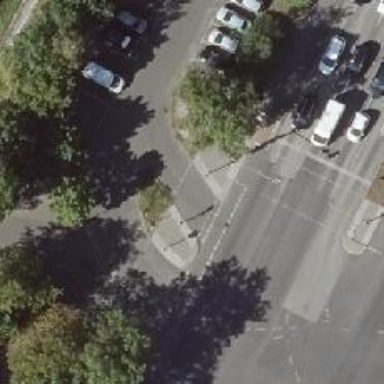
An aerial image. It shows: Road crossing with traffic signals.